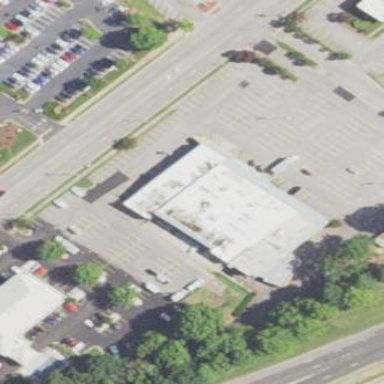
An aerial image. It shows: Commercial building.